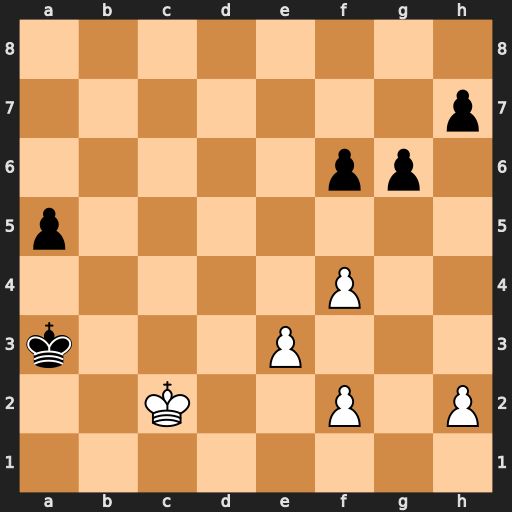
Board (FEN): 8/7p/5pp1/p7/5P2/k3P3/2K2P1P/8
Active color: w
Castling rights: -
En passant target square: -
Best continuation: Kc3 f5 f3 Ka4 Kc4